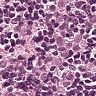
Metastatic tissue present: yes